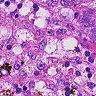
Metastatic tissue present: no